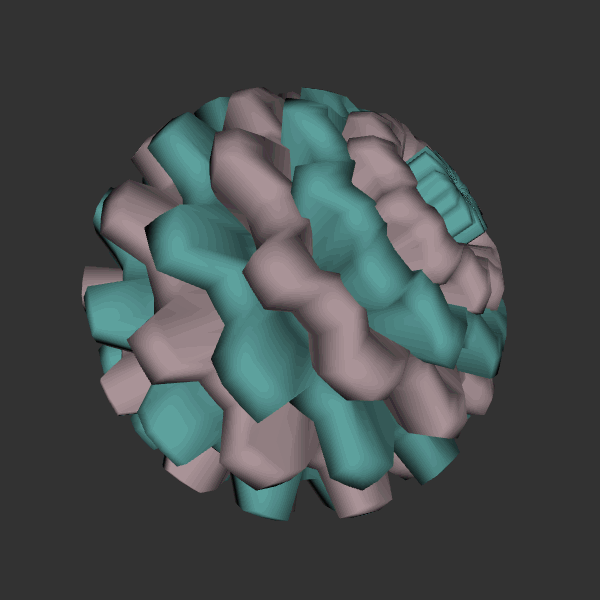
Background: dark